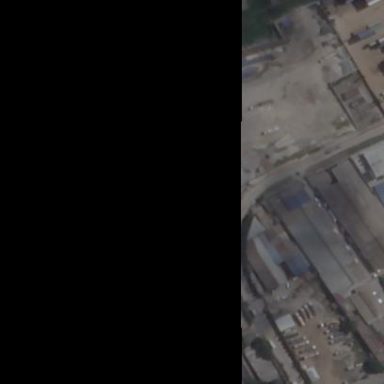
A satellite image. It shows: Industrial area.